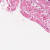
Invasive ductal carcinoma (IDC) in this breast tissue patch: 0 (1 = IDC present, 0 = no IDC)